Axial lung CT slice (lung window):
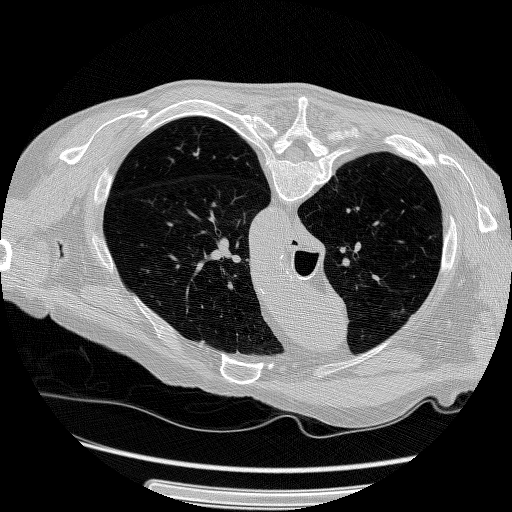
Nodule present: no